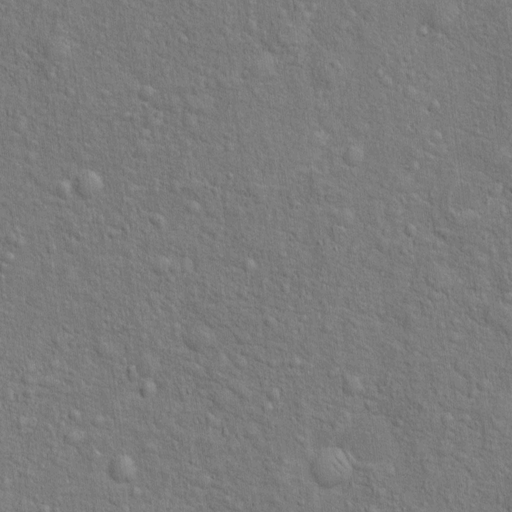
Classes present: Background